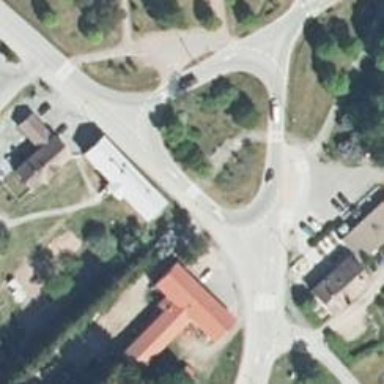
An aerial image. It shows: Marked crossing on the road.